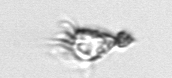
Label: Paratontonia_gracillima